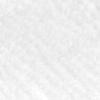
Label: no_change